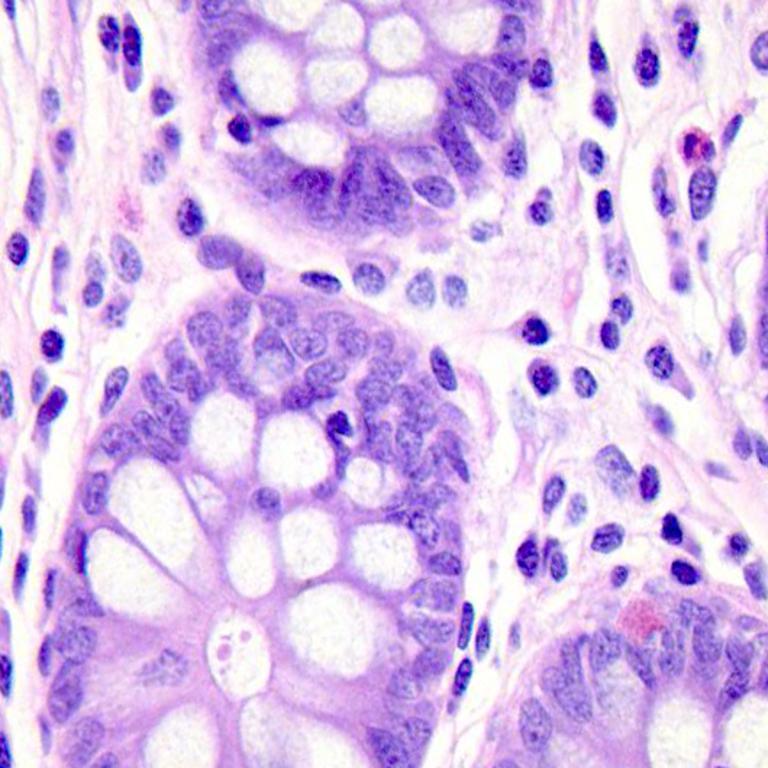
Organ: colon
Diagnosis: benign